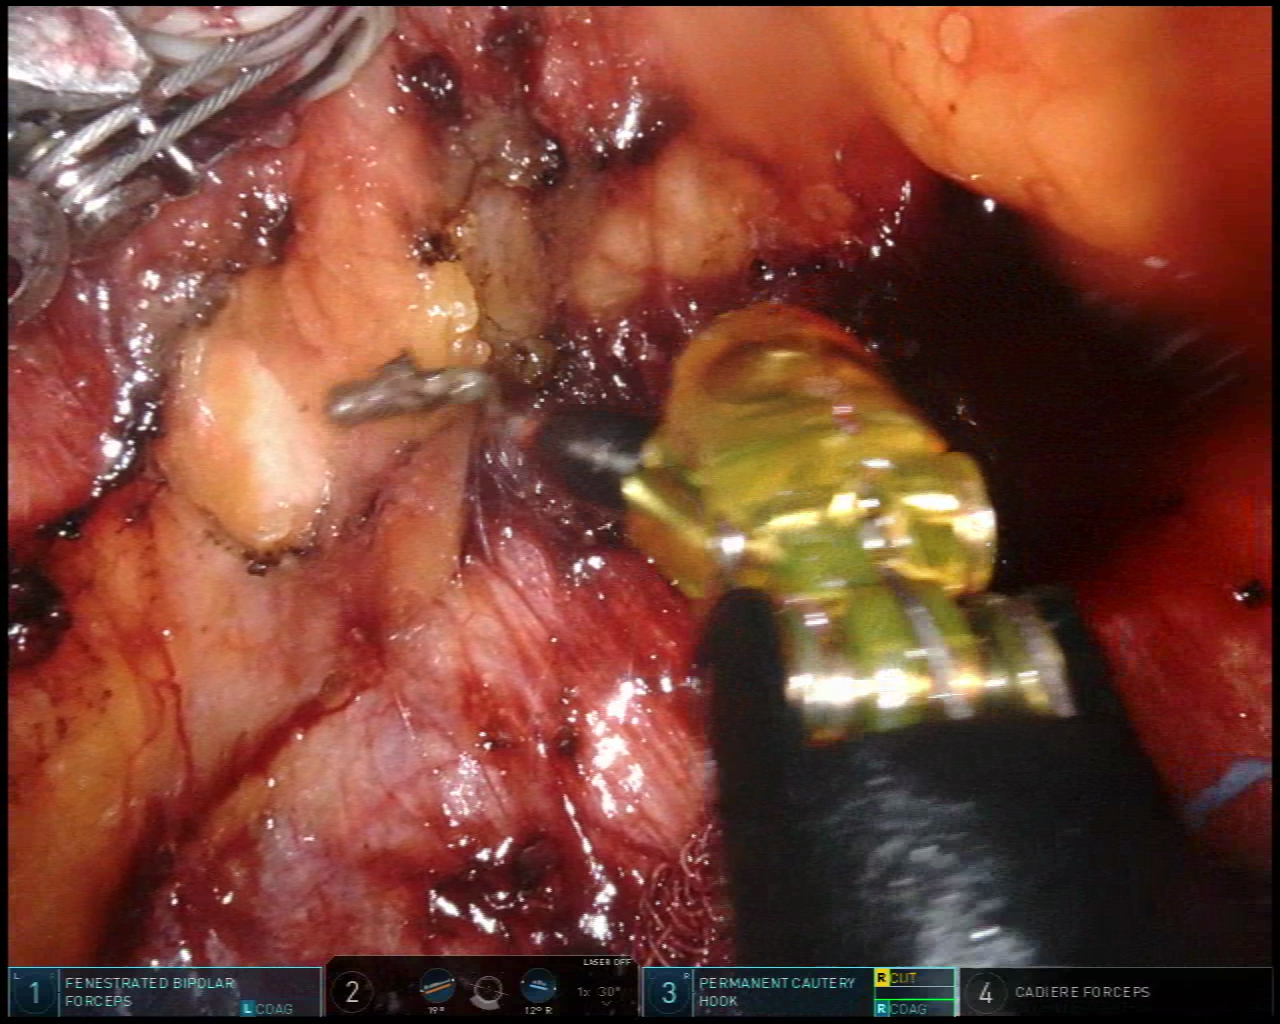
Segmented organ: pancreas
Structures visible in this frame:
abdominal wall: no
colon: no
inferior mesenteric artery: no
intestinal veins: no
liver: no
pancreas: yes
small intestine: no
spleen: no
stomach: no
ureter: no
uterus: no
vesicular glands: no